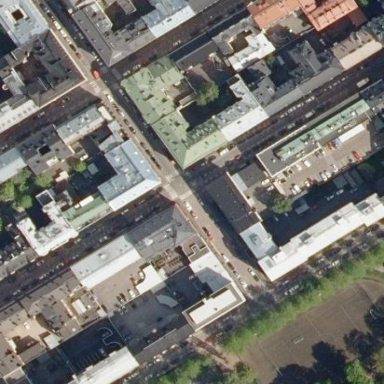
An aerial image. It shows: City block.